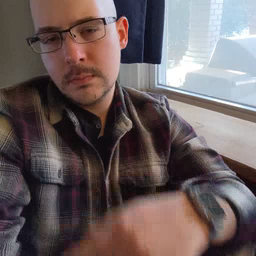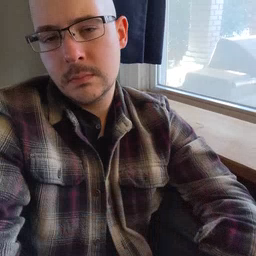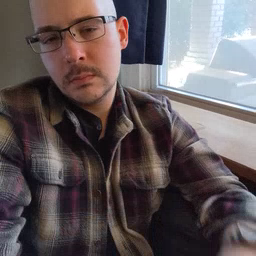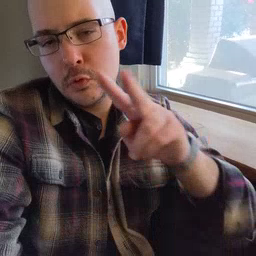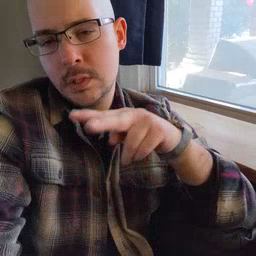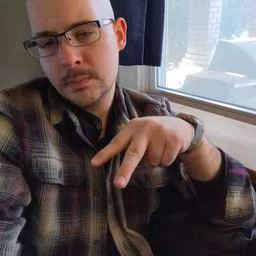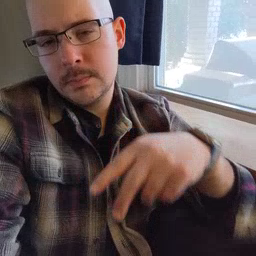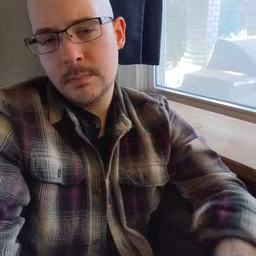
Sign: read